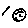
Label: moon